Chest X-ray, PA view. Patient: 34 years old, sex F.
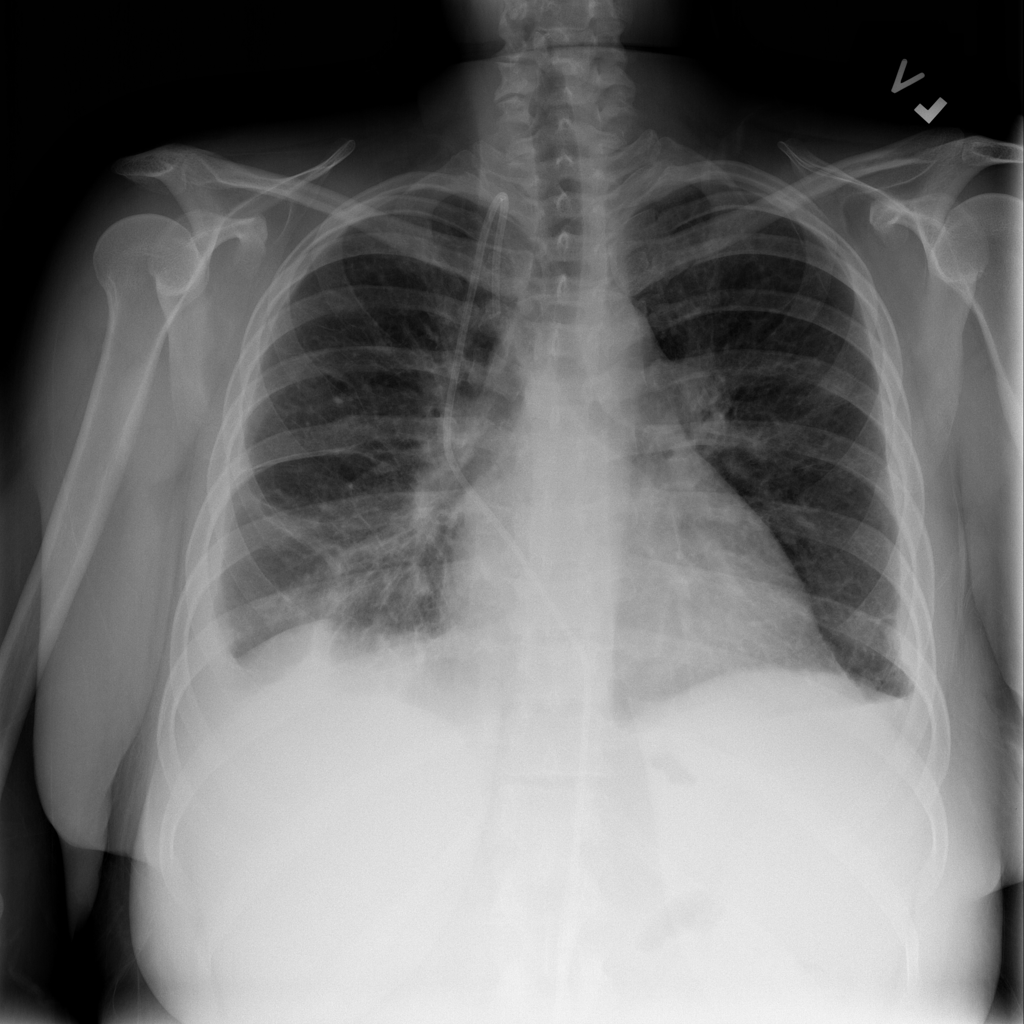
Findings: Pneumothorax